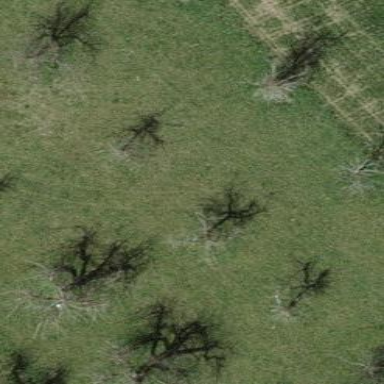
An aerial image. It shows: Orchard.